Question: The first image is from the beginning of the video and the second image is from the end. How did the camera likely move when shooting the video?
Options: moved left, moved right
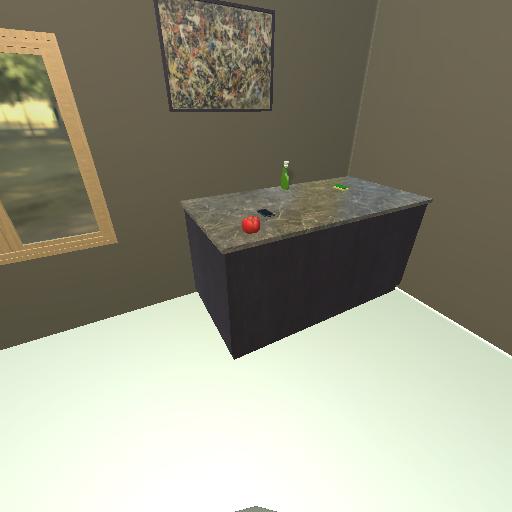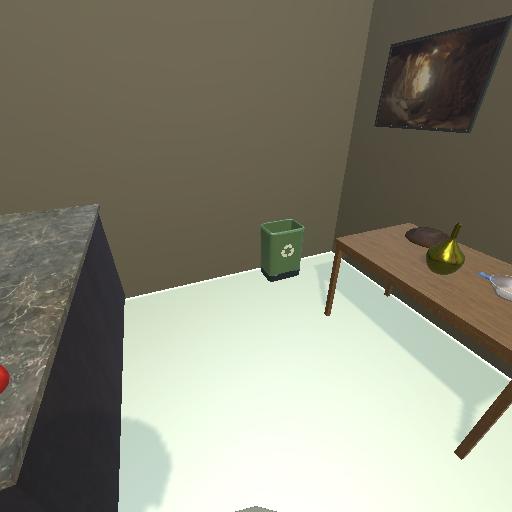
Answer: moved left